Question: It seems like <URL> only shelves your modified files leaving untracked or deleted.
I am new to Mercurial and coming from git so for me this is not expected.
Even bigger problem I am not able to 'hg unshelve' with what I assume is an error message.
See below:
> unshelving change 'main'temporarily committing pending changes (restore with 'hg unshelve --abort')rebasing shelved changesabort: uncommitted changes
Is that an expected behavior and I am just missing something?
How could I unshelve my modified files without restoring/committing/etc.?
Is there an extension which behaves exactly like 'git stash'?
Steps to reproduce:

Environment:
OS: Windows 8
Mercurial: Mercurial Distributed SCM (version 3.0.1).
Installed as cygwin /usr/bin/hg (Tortoisehg is not installed, Windows hg is installed but not used)
Extension: <URL>.
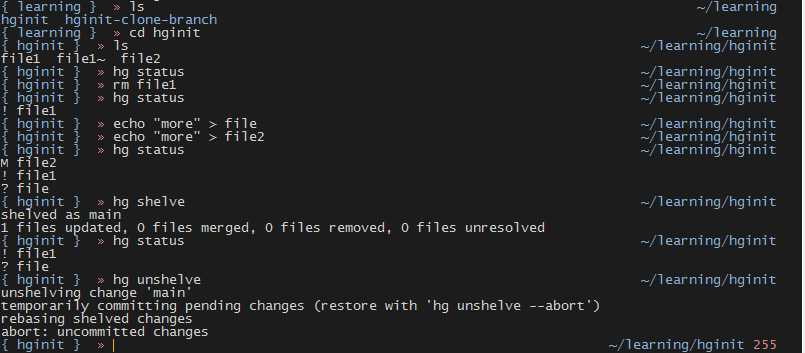
Answer: > Is that an expected behavior and I am just missing something?
Yes, this is normal behavior. You need to do 'hg addremove' (or manually 'hg add' and 'hg rm' the individual files) if you want Mercurial to track file creation and deletion. Renaming should be done with 'hg mv'. This is vaguely similar to 'git add', except that you do not need to do it for modified files.
When you unshelve, your working directory should be clean. At the very least, it should not have any missing files (prefixed with '!' in 'hg st') nor any modified files (prefixed with 'M'). You can always make a temporary commit and 'hg strip' it later.
> How could I unshelve my modified files without restoring/committing/etc.?
There's no sane way to do this in the general case. What if the shelf contains changes to a file which no longer exists? If the file deletion had been committed, you could generate a patch conflict, and that's what Mercurial does. But without a commit to conflict with, there's no obvious response to this situation.
> Is there an extension which behaves exactly like 'git stash'?
Not to my knowledge, but this is beyond the scope of StackOverflow.